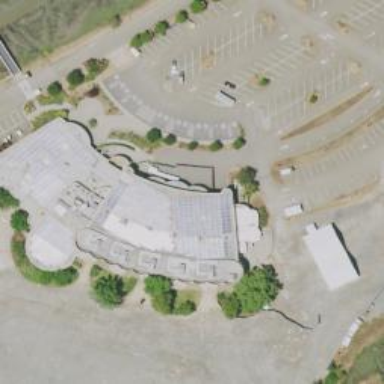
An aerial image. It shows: Conference center.